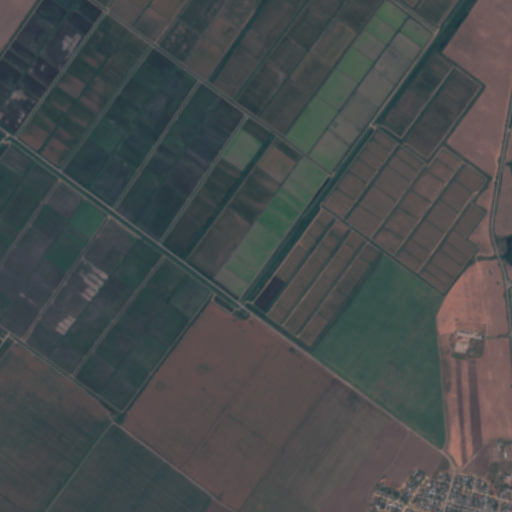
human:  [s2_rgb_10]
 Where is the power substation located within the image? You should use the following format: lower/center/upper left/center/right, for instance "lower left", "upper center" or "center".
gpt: The power substation is located in the lower right of the image.
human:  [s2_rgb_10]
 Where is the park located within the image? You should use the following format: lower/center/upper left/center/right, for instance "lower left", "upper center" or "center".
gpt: There is no park in the image.